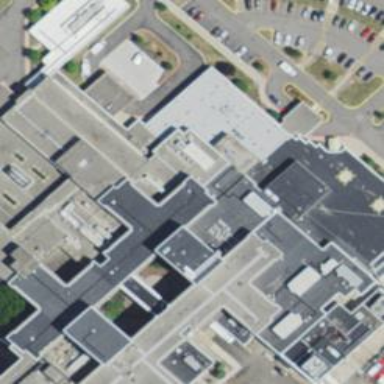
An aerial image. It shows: Hospital building.